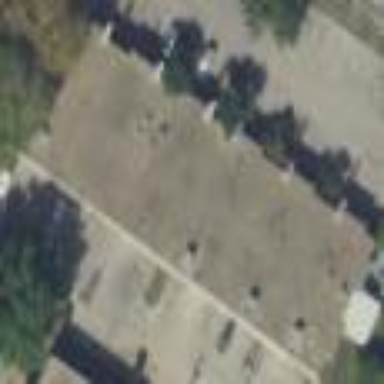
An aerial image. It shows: Commercial building.